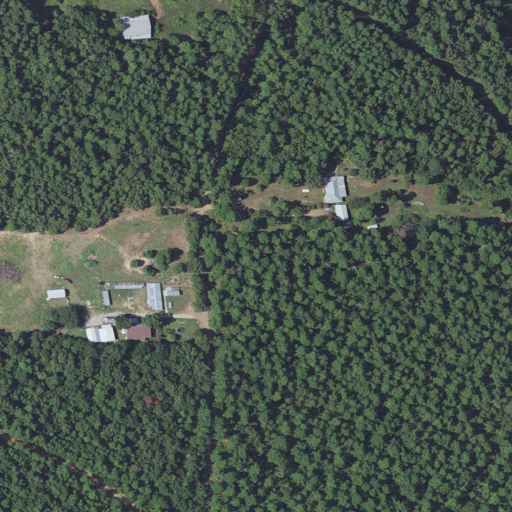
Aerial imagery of mountain in Arkansas named Blueberry Hill containing evergreen forest, mixed forest, open development, grassland, low intensity development, and deciduous forest